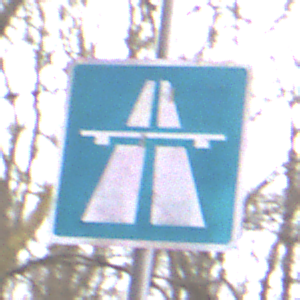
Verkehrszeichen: Autobahn
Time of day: MorningAfternoon
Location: Outdoor (Nature)
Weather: Overcast
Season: Autumn
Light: Natural